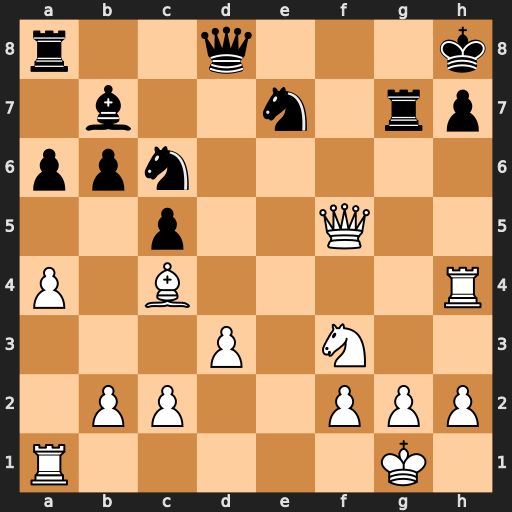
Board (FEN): r2q3k/1b2n1rp/ppn5/2p2Q2/P1B4R/3P1N2/1PP2PPP/R5K1
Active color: w
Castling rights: -
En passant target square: -
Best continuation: Rxh7+ Rxh7 Qf6+